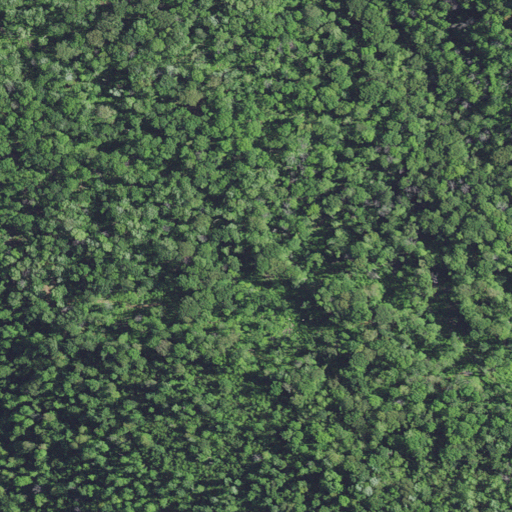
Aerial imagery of ridge(s) in Kentucky named Burnett Ridge containing only deciduous forest